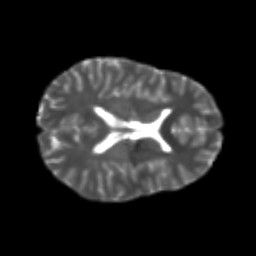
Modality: T2w
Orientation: axial
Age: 21
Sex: female
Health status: healthy
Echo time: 0.074 s